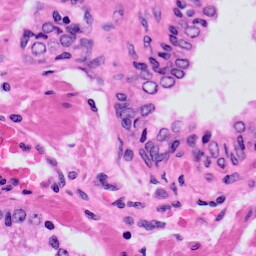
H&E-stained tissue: Prostate